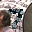
Label: 7